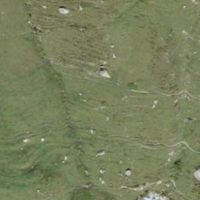
EUNIS habitat code: 26
Species observed at this site:
Motacilla cinerea
Oenanthe oenanthe
Troglodytes troglodytes
Anthus spinoletta
Prunella modularis
Phoenicurus ochruros
Circaetus gallicus
Falco tinnunculus